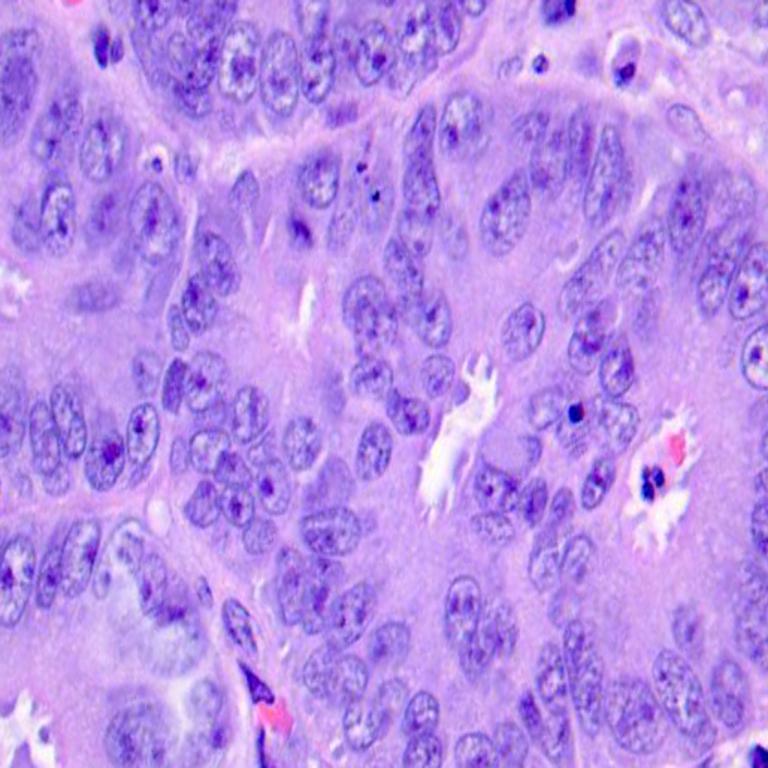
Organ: colon
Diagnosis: adenocarcinomas